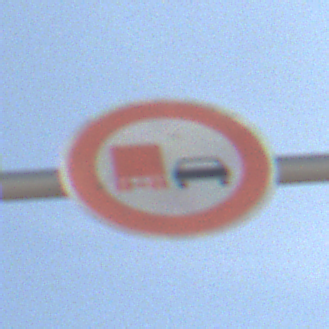
Verkehrszeichen: UeberholverbotKraftfahrzeuge
Umgebung: Outdoor, Nature
Tageszeit: Midday
Wetter: PartlyCloudy
Licht: Natural
Jahreszeit: NotSpecified
Kontrast: HighContrast